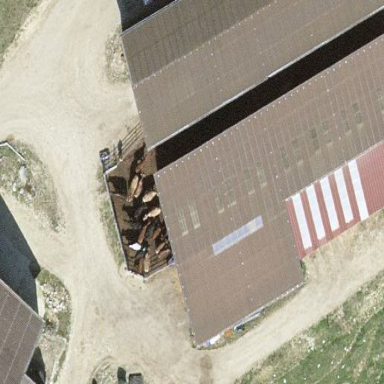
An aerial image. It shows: Farm building.